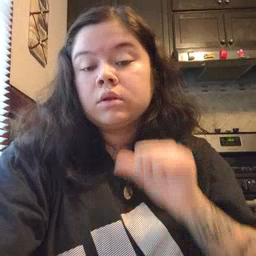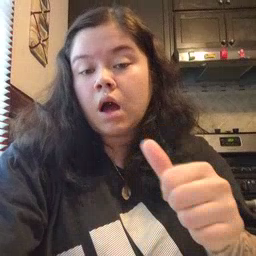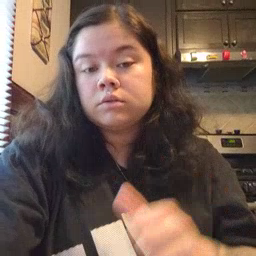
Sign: not